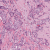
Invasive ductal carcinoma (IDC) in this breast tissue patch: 1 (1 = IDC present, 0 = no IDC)